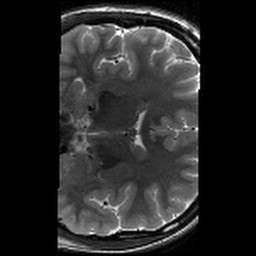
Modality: T2w
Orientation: coronal
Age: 19
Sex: female
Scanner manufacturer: siemens
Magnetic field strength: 3 T
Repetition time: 8.02 s
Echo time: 0.08 s